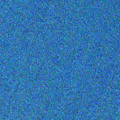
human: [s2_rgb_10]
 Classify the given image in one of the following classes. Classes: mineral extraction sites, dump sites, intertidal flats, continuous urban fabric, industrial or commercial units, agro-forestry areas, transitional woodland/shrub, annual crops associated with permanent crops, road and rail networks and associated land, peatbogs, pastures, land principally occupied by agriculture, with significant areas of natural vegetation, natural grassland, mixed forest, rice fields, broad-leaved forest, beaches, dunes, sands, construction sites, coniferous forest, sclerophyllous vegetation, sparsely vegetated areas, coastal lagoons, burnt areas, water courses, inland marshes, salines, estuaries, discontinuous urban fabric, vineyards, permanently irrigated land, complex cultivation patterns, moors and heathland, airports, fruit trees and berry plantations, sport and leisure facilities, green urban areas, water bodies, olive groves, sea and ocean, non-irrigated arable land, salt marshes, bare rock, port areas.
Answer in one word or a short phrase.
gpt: sea and ocean